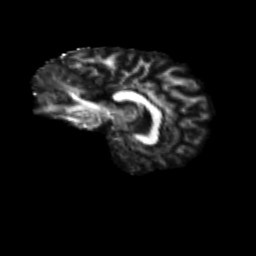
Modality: FA
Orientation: sagittal
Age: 59
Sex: female
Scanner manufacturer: siemens
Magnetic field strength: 3 T
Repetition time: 4.71 s
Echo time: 0.0906 s